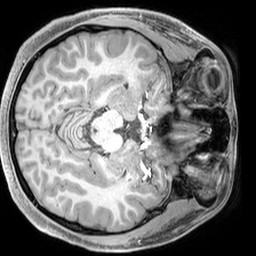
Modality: T1w
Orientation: axial
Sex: male
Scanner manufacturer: siemens
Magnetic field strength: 3 T
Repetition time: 2.3 s
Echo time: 0.00226 s